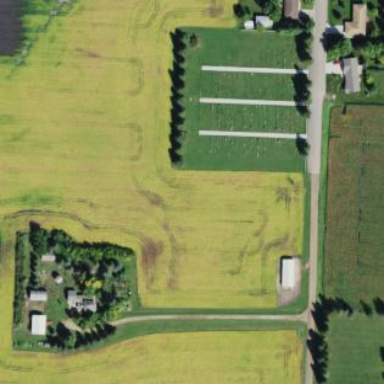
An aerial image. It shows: Cemetery.